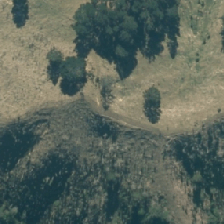
Land cover: high_producing_grassland